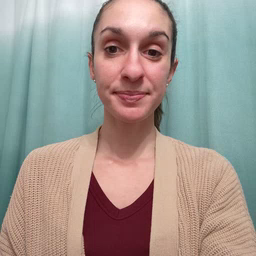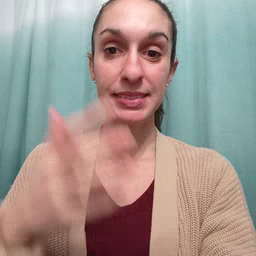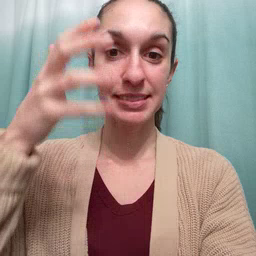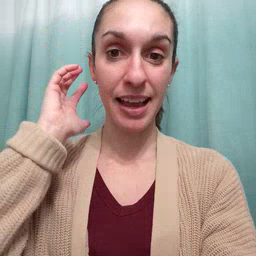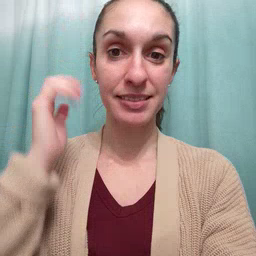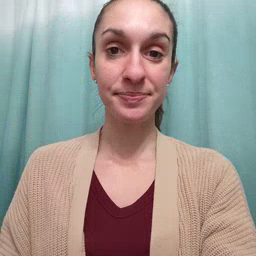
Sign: lion